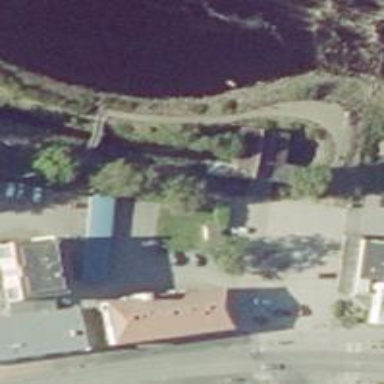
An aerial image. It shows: Culvert tunnel crossing over canal.